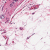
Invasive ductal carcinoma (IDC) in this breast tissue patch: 0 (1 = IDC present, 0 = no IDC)